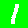
Digit: 1